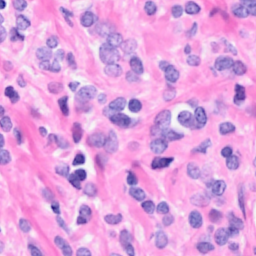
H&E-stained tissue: Breast